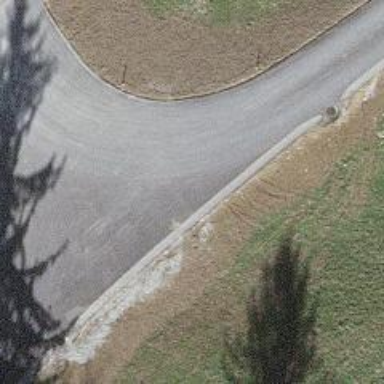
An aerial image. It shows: Unclassified road with paved surface and grade2 tracktype.